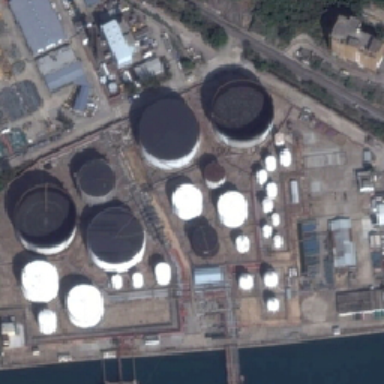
The tanker was loaded with a large number of tanks in the dark .